Question: I have a design problem while starting my MVC project. The example that i was following is on the following link: <URL>
<URL> .
In there the unit of work and generic repository are in the data layer project. In my project they are also there, but from what i see they are making an instance from the unit of work class directly into the controller.
Since i made the BAL project i am interested what i will have to change to the current design and what should the BAL project contain (some small code will help a lot).
Here is a screenshot of my current project.

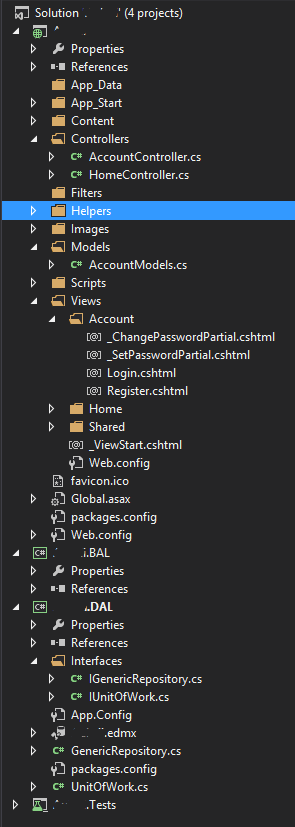
Answer: The BAL should contain the Business Logic.
The Controller will use the BAL's API and high-level functions in a bridge pattern and orchestrate data exchanges with the DAL underneath, loading and persisting data, like this:
'''
MyEntity e;
Repository<MyEntity> r;
r = DAL.GetRepository<MyEntity>;
e = r.Retrieve(x => x.Age > 20);
v = BAL.GetValidator<MyEntity>();
e.Broken = !v.Validate(e).HasErrors;
e.LastChecked = DateTime.Now;
DAL.GetRepository("MyEntity").Update(e);
'''
This is not working code, it is just to give the idea of a thin controller. If this repeats too often (like 3 times or more) it's time to consider promoting the code into the BAL, because it might be a commonly accepted procedure of the business.
You can add patterns and 'using () {}' clauses as needed. The problem will always be: what is business logic and was is application logic? What goes into the controller and what into the library?
Generally, try to keep the controllers thin and keep the BAL free of persistence logic and application logic.
Principles like DRY (Don't Repeat Yourself) and KISS (Keep It Simple, Stupid) will guide you along the way. The rest is analysis (practices for requirement gathering) and years of experience in this field. Both can't be taught but require that you keep practicing.